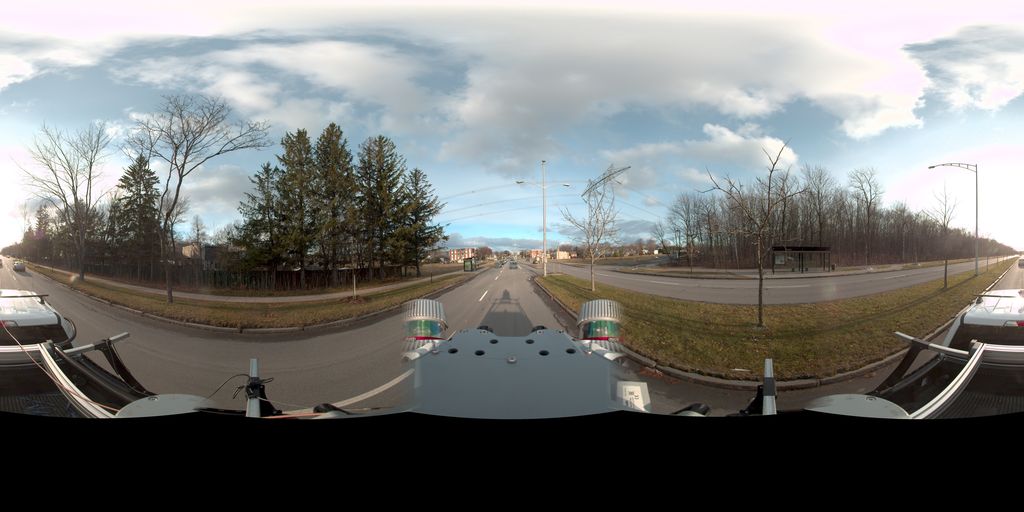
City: quebec_city